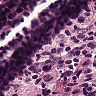
Metastatic tissue present: no